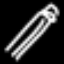
Label: pencil